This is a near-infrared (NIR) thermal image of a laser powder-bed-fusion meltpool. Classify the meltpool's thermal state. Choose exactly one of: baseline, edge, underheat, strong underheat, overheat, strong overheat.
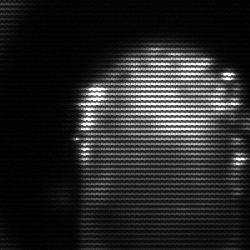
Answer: baseline